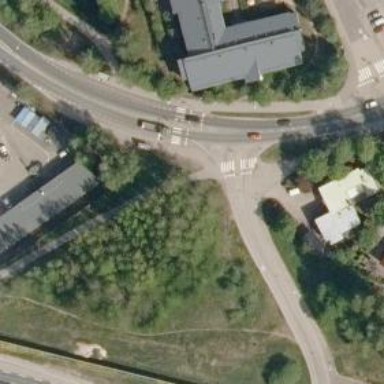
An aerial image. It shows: Asphalt cycleway with crossing.